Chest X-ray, PA view. Patient: 48 years old, sex M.
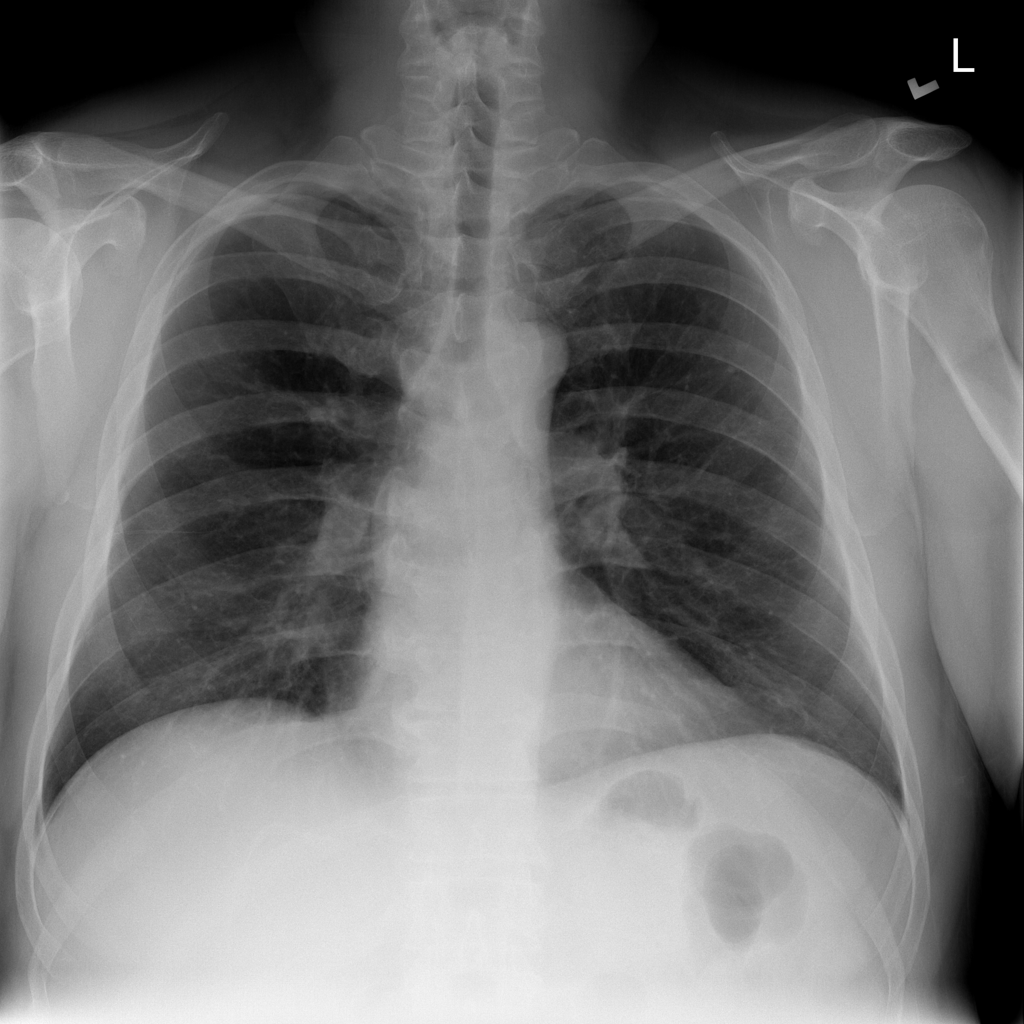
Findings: No Finding